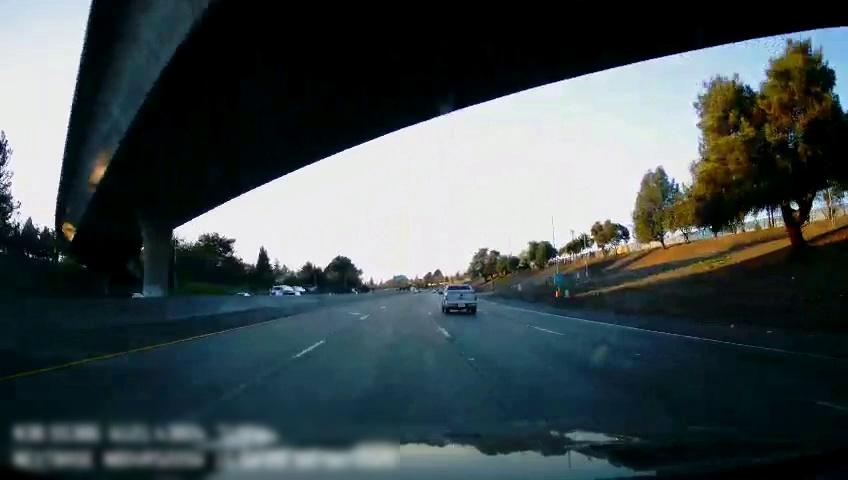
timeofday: Day
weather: Sunny
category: Drivable Space
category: Vehicles | Truck
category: Vehicles | Car
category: Lanes | Alternate Lane
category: Lanes | Current Lane
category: Lanes | Current Lane
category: Lanes | Alternate Lane
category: Lanes | Alternate Lane
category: Traffic | Signs